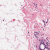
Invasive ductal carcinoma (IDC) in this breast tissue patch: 0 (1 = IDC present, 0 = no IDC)